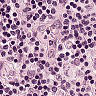
Metastatic tissue present: no